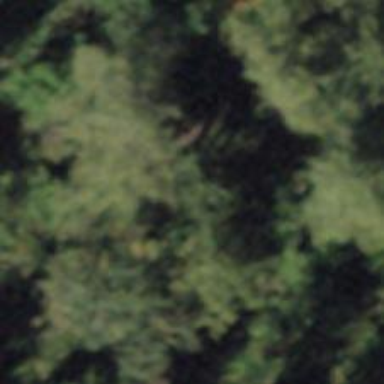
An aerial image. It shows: Beautiful woodland area.